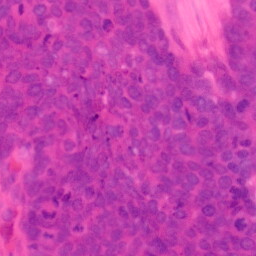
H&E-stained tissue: Colon